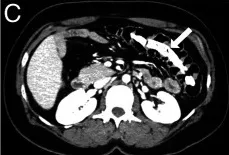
Radiological appearance of gossypiboma. (B, C) Abdominal computed tomography scan (axial section) showing gossypiboma within the large bowel loops (white arrows).
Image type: radiology (ct)